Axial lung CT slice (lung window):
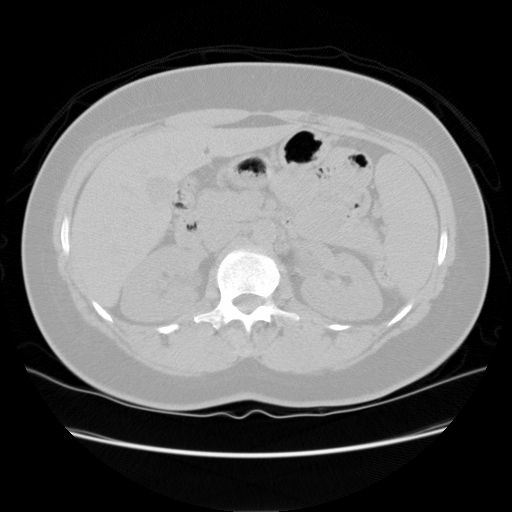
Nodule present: no